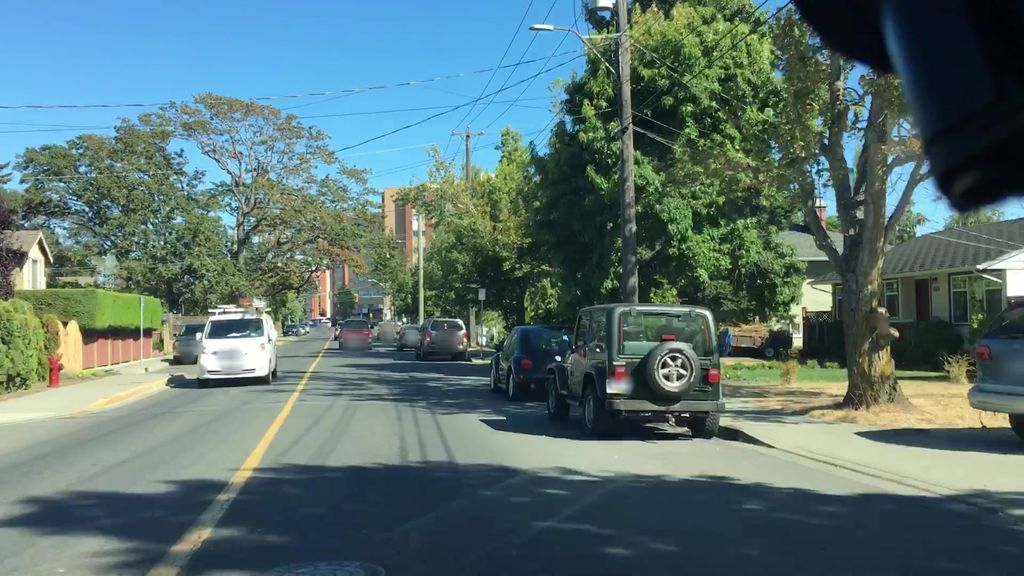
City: victoria